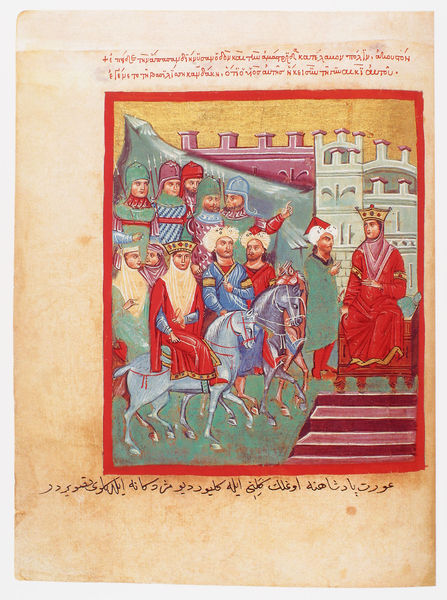
Titel: Der griechische Alexanderroman
Institution: Venedig, Hellenic Institute Codex Gr. 5
Schlagwörter: berg, blau, weiß, grün, landschaft, stadt, rot, kirche, gold, gewänder, krone, pferd, pferde, reiter, schrift, fels, mauer, lila, treppe, kaiser, könig, soldaten, thron, inschrift, stufen, zinnen, buch, burg, religion, palast, festung, text, stilisiert, helm, herrscher, arabisch, lanzen, königin, gesandte, maria, turban, goldgrund, handschrift, wall, schirft, buchmalerei, drei könige, weltlich, buntig, alexanderroman